Question: Hi I've got a DIV that holds a sprite that has around 40 emoticons on it.
Its 200px * 100px and each emoticons is around 25*25px.
I want to be able to use a mouse over to explain each emoticon - eg: ':) smile'.

I not sure how I can get a JQUERY mouseover effect to specific co-ordinates.
Really just need a push in the right direction with this one...
Not sure how to get started...
Can you set JQUERY to read portions of a DIV and respond differently?
The images are all part of one sprite so I don't have separate ID/CLASS tags to hook into.
Any advice would be greatly appreciated.
thx
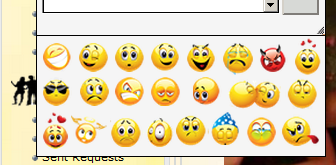
Answer: It's actually quite easy.
'''
$("#div").mousemove(function(e)
{
var x = e.pageX - this.offsetLeft;
var y = e.pageY - this.offsetTop;
});
'''
Here a working jsfiddle example -- <URL>
Here is documentation on the subject -- <URL>
Edit:
My version will return the coordinates relative to the element rather than the page, which is going to be much more useful for solving your problem I suspect.